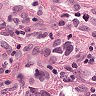
Metastatic tissue present: yes